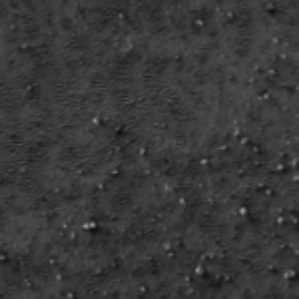
Label: frost